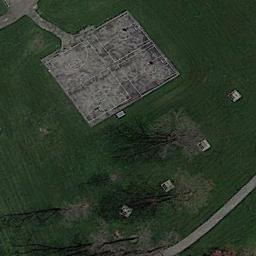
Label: basketball_court